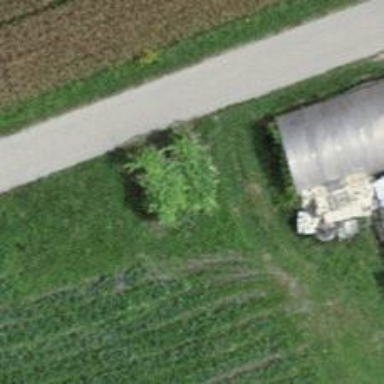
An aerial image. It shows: Picnic table located in leisure land area.